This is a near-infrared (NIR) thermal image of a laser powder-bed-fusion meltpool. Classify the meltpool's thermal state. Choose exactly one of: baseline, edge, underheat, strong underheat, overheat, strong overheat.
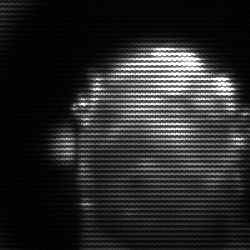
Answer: baseline